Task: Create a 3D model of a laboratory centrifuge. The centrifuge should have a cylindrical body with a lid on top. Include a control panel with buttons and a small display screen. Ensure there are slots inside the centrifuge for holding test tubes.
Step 174:
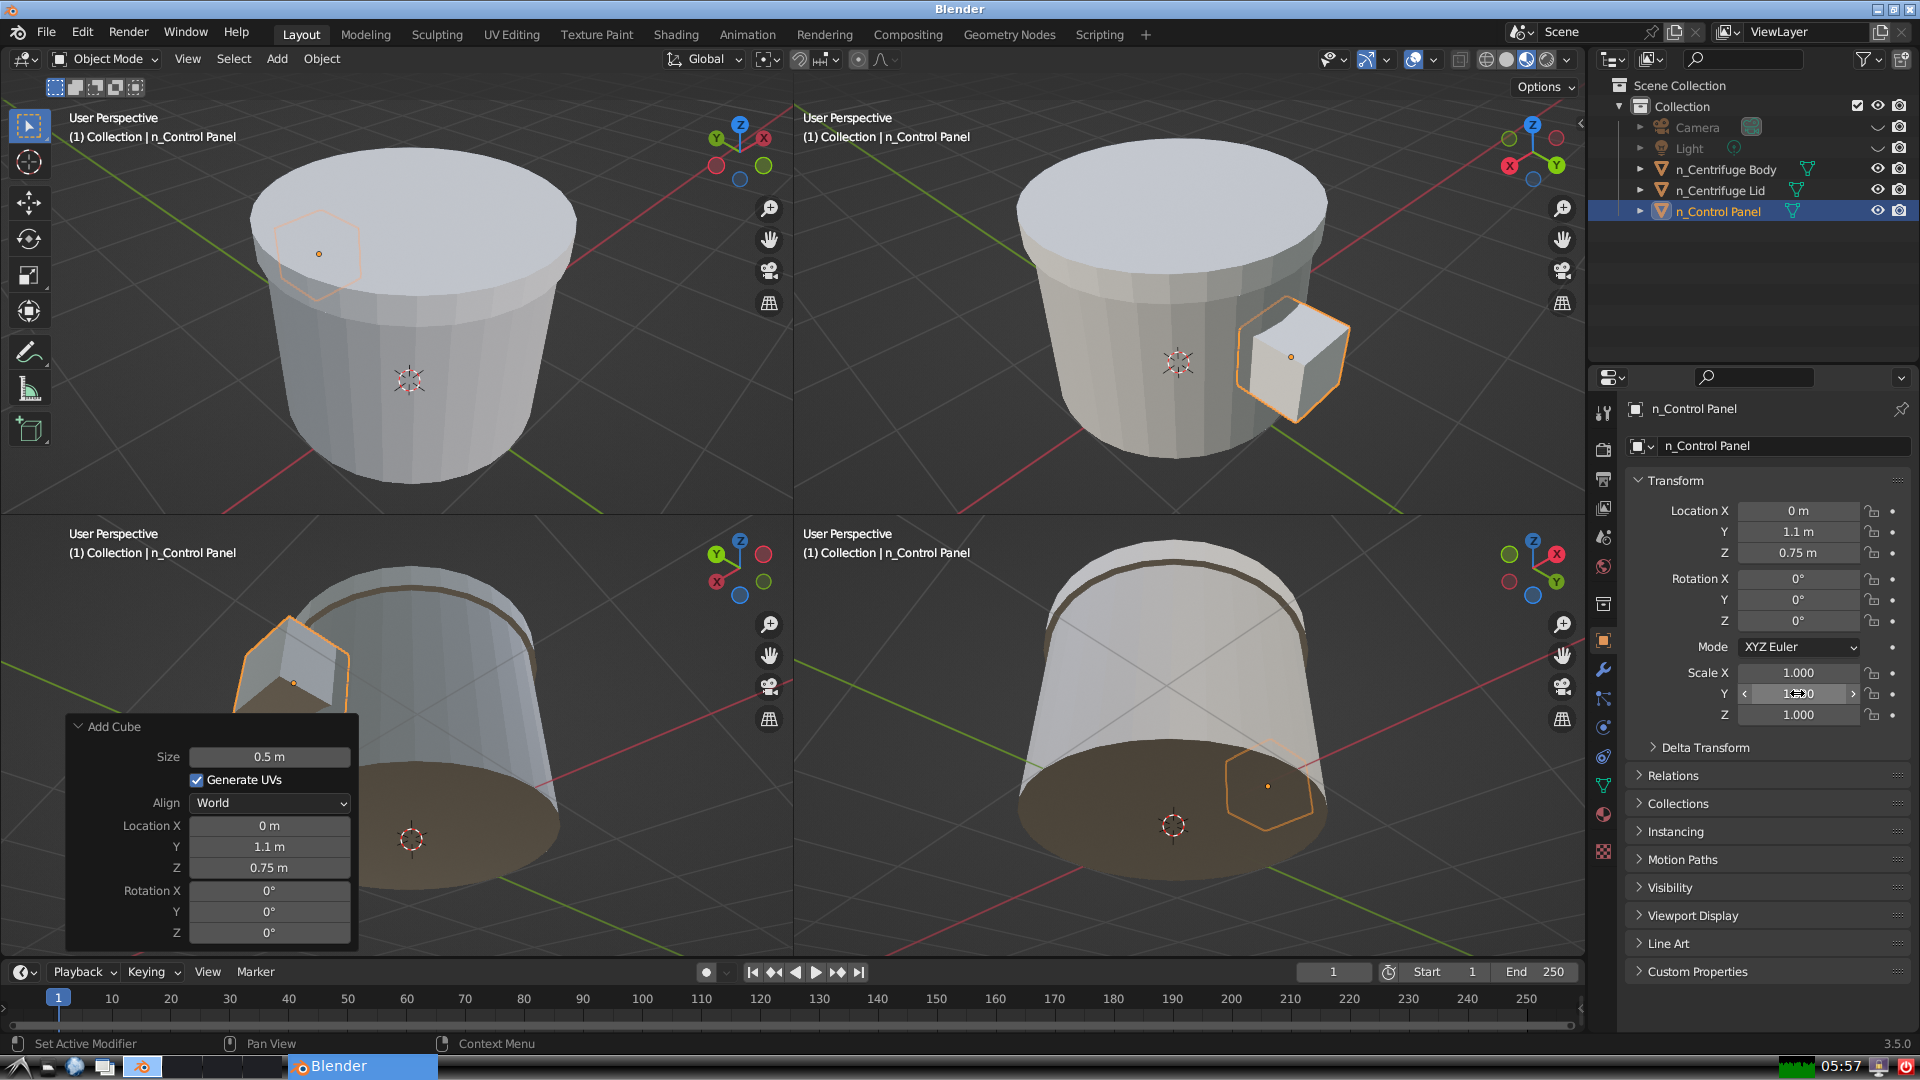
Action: {"mouse_move": [1797, 715]}